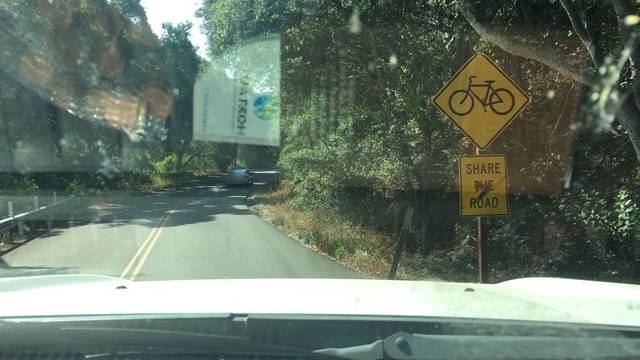
Region: United States
Coordinates: 35.11, -120.564